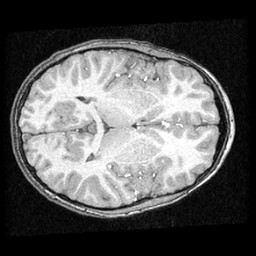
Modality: T1w
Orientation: axial
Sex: male
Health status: ill
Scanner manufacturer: ge
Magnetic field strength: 1.5 T
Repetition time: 21 s
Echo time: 0.008 s